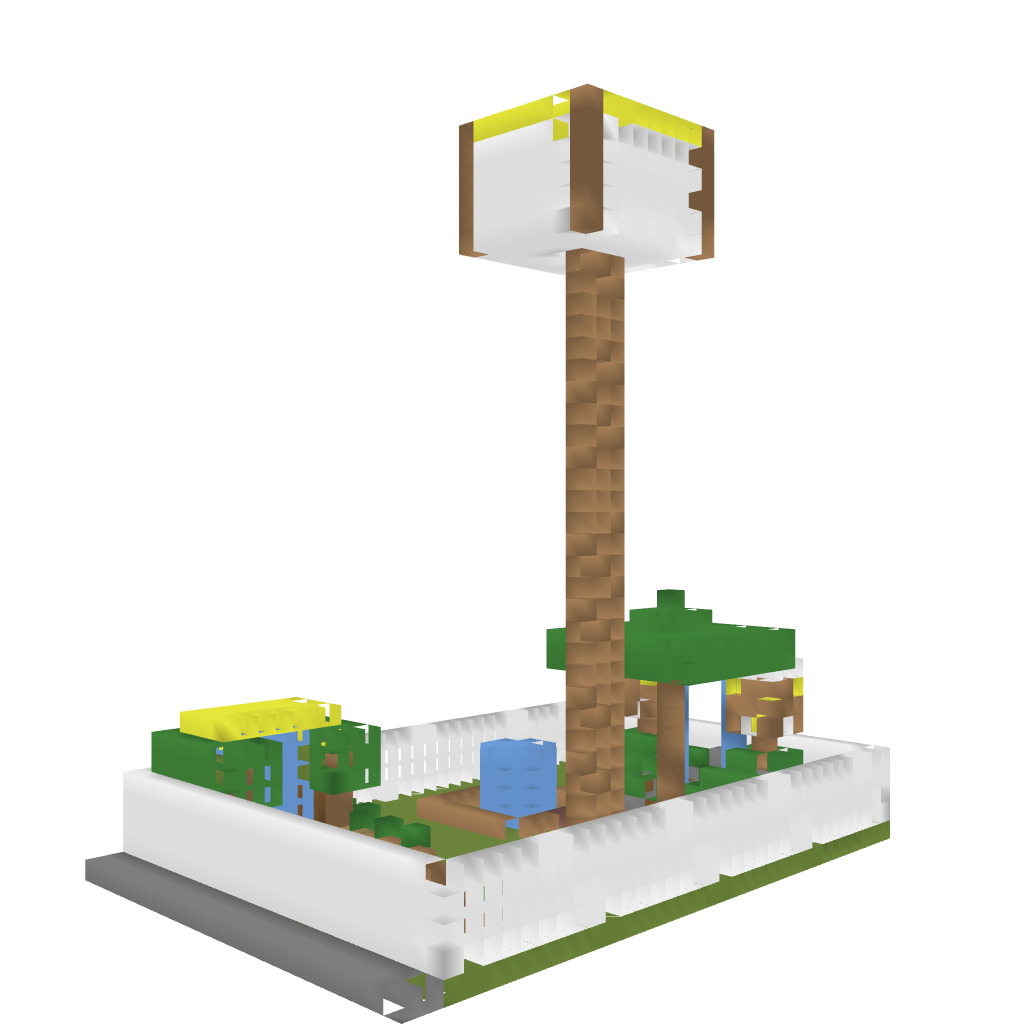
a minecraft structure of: Dream's Garden good quality